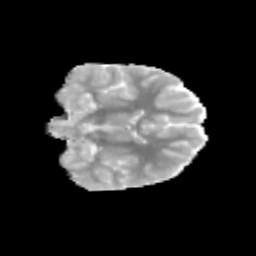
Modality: MD
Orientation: coronal
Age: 11
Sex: female
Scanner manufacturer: siemens
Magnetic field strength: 3 T
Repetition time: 3.8 s
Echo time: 0.07 s